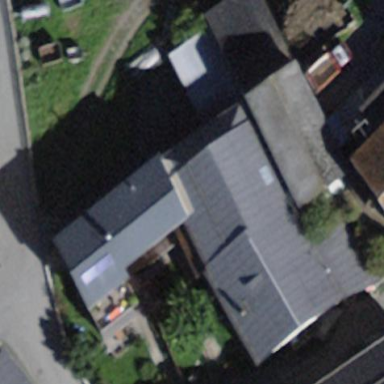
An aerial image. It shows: Building with gabled roof oriented across.